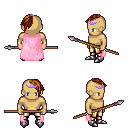
a pixel art fantasy rpg character, male body template, human, tanned skin, pink cape, gold greaves, brunette long mohawk hairstyle, purple tiara, metal boots, spear, four views (front, back, left, right), 2x2 character sprite sheet, small pixel art, hard edges, no anti-aliasing